Question: '''
<a onclick="readMore('<%:p.Link %>')" class="actionButton">READ MORE</a>
<iframe id="iFrameBlog"></iframe>
'''
'''
var readMore = function (blogUrl) {
$('#iFrameBlog').src = blogUrl;
};
'''
When above hyper link clicks,I need to show that url on iFrame's src and need to show that page.But iFrame always stays as empty.Any help ?

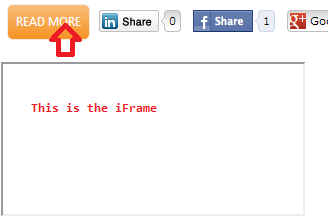
Answer: Try this,
'''
$('#iFrameBlog').attr('src', blogUrl);
'''
instead of
'''
$('#iFrameBlog').src = blogUrl;
'''